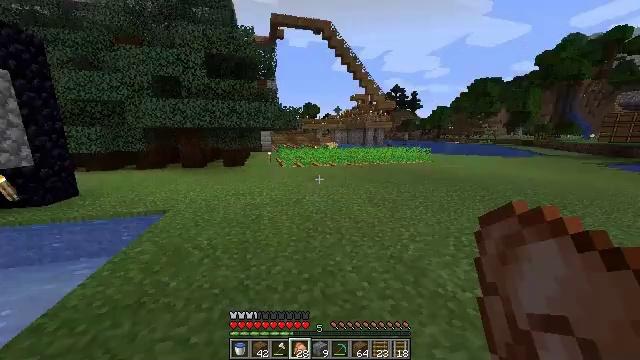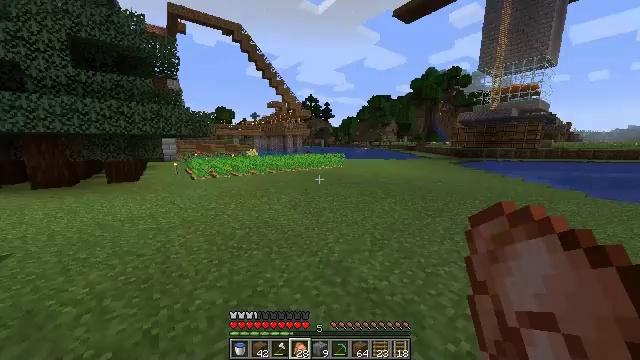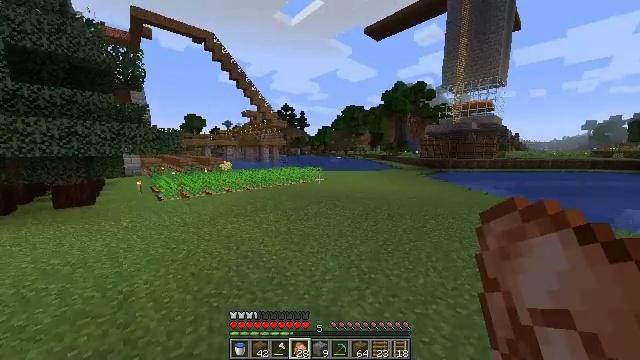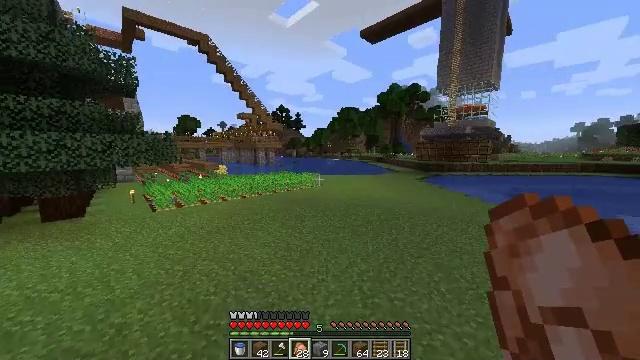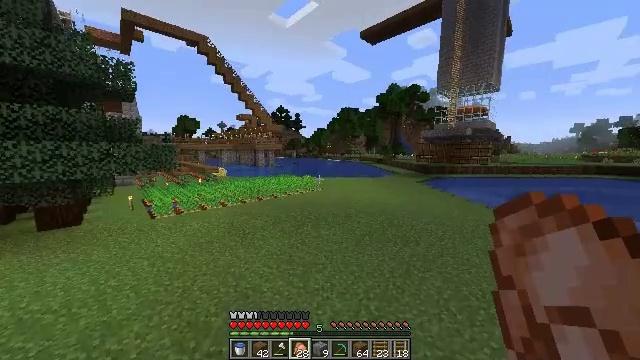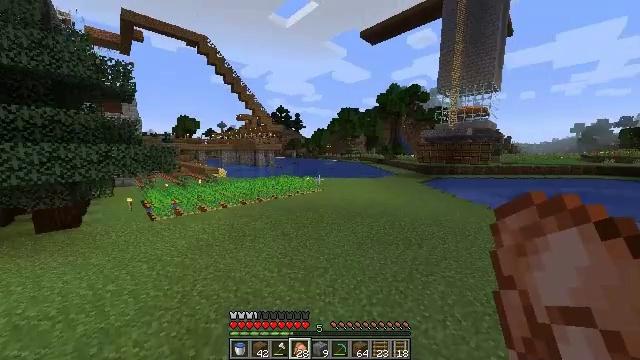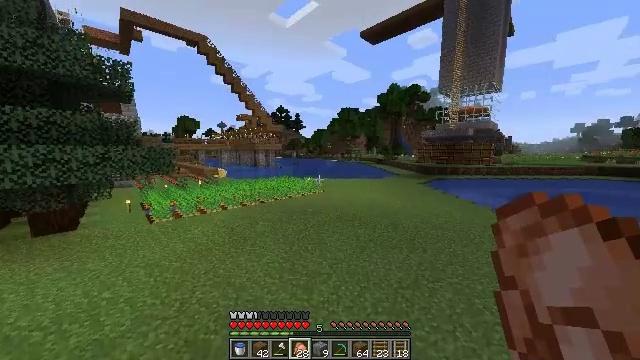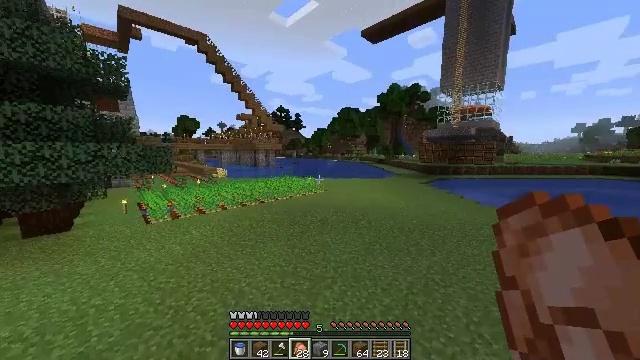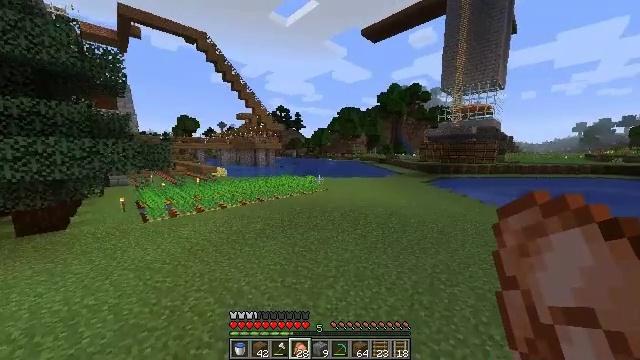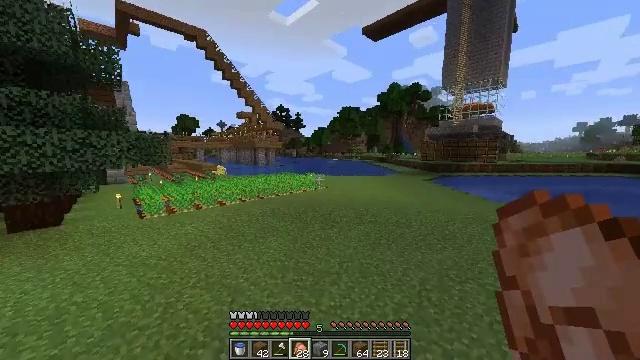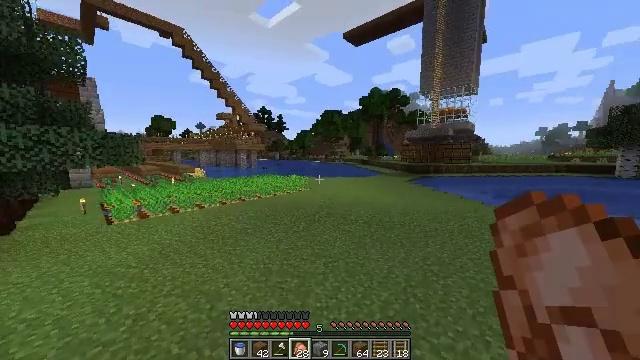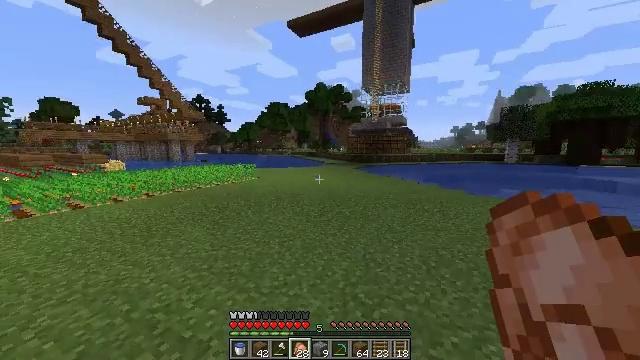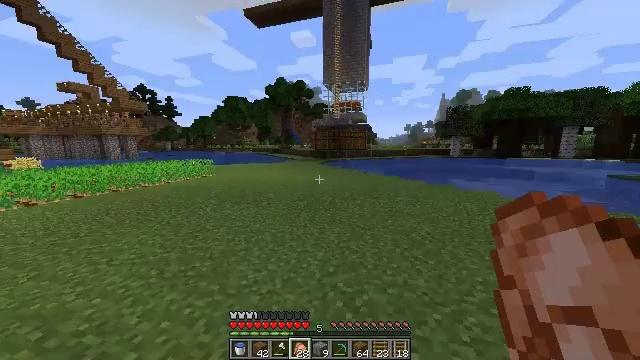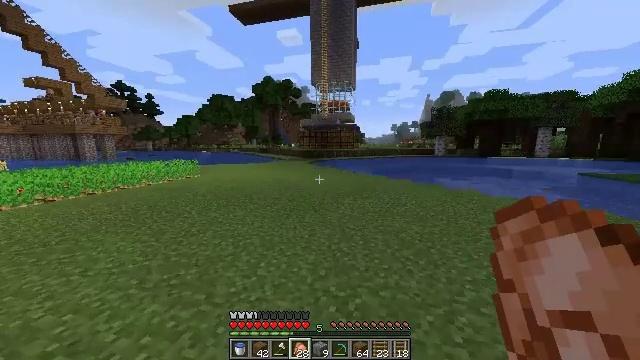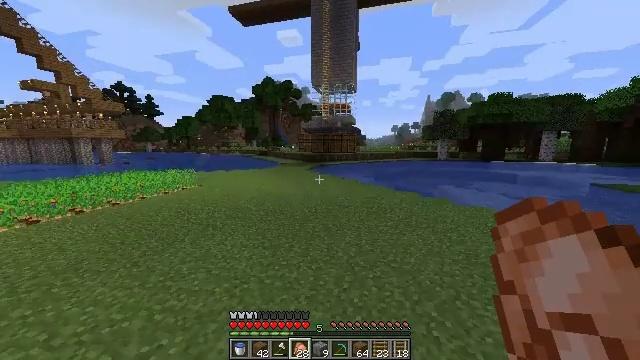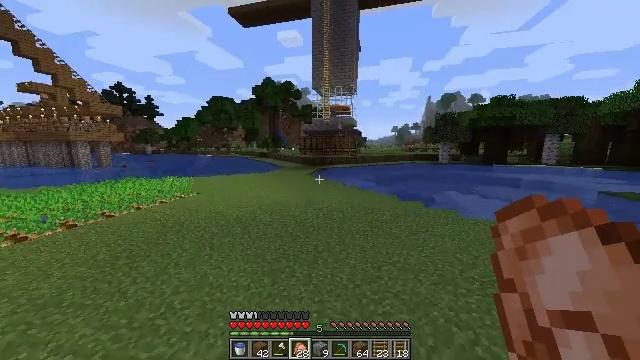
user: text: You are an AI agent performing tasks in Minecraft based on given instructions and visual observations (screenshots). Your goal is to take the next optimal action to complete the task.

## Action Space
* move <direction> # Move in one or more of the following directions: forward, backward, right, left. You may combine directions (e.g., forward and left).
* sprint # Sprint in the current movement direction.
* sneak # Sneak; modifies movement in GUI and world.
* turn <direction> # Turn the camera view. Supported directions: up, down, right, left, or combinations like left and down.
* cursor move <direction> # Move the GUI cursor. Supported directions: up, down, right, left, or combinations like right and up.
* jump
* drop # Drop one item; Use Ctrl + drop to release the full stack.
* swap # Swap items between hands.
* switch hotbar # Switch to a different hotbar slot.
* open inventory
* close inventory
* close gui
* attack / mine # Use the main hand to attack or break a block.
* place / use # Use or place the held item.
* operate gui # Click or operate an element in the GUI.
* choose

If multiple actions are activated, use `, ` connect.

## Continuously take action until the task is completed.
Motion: motion action
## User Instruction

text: Destroy the purple bed to collect it.
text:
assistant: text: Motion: move forward, sprint, turn right and up, jump
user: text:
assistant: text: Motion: move forward, sprint, turn right and up, jump
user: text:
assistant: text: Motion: move forward, turn right, jump
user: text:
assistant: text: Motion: move forward, jump
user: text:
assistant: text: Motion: move forward, jump
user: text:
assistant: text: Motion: move forward, jump
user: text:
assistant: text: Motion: move forward, jump
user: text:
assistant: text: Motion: move forward, jump
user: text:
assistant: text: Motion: move forward, jump
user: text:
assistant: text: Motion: move forward, sprint, turn right, jump
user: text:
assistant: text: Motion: move forward, sprint, turn right and down, jump
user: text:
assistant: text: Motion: move forward, sprint, turn right, jump
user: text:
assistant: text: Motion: move forward, sprint, turn right, jump
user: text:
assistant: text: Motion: move forward, jump
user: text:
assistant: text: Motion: move forward, jump
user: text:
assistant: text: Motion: move forward, jump
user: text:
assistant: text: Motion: move forward, jump
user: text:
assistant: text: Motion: move forward, jump
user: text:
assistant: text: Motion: move forward, turn left, jump
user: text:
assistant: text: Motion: move forward, jump
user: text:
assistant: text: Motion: move forward, jump
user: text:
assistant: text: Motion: move forward, jump
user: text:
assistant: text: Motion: move forward, sprint, jump
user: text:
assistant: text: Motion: move forward, sprint, jump
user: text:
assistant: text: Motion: move forward, sprint, jump
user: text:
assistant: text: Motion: move forward, sprint, jump
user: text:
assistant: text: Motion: move forward, jump
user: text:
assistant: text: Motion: move forward, jump
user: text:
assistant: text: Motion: move forward, jump
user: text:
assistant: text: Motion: move forward, turn up, jump